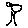
Label: tree